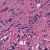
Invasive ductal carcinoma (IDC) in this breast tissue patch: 0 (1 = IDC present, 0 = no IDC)